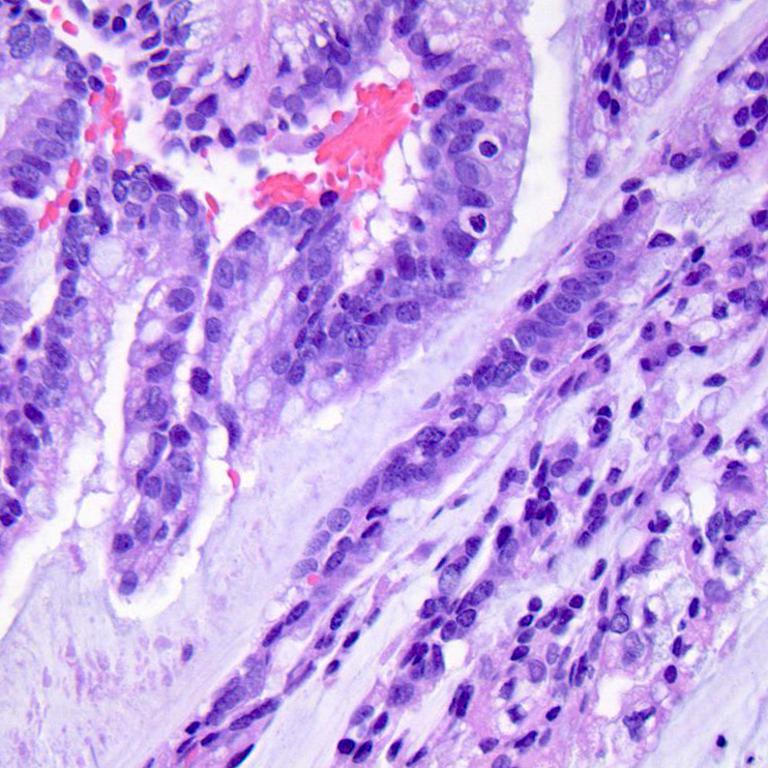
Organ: colon
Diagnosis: adenocarcinomas